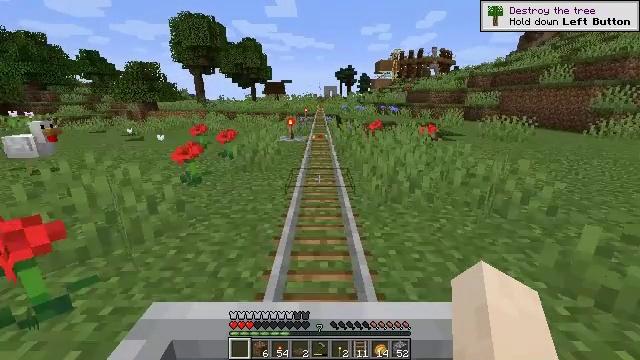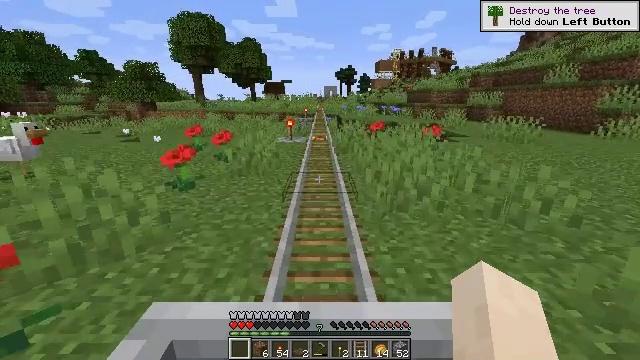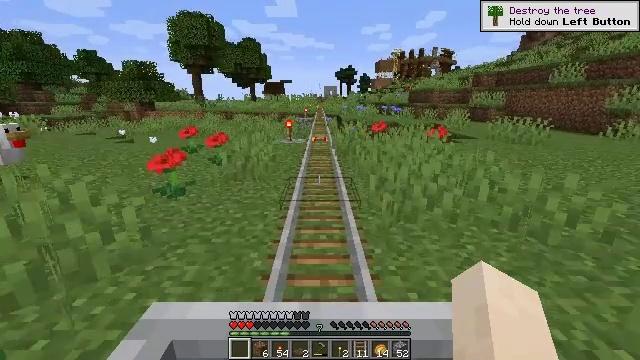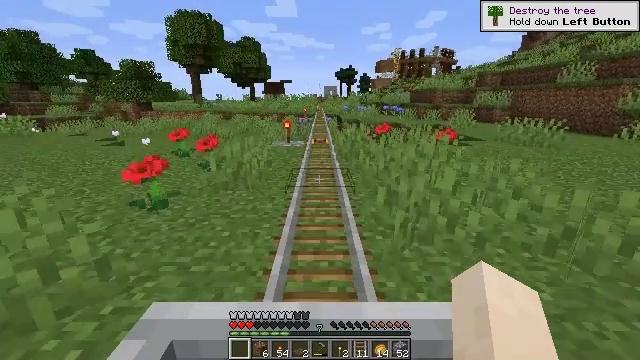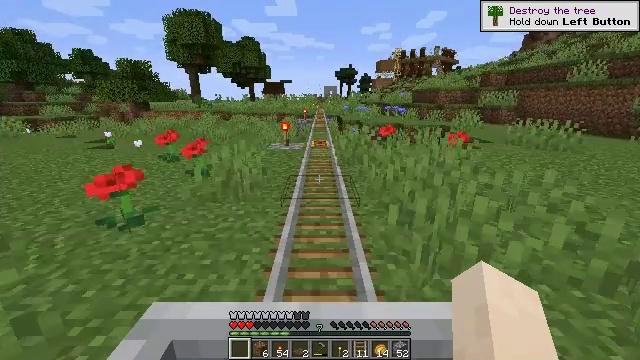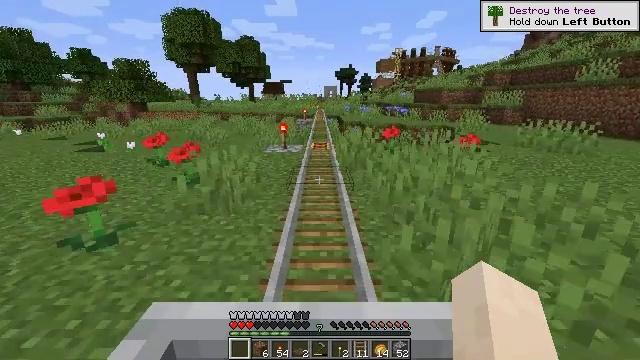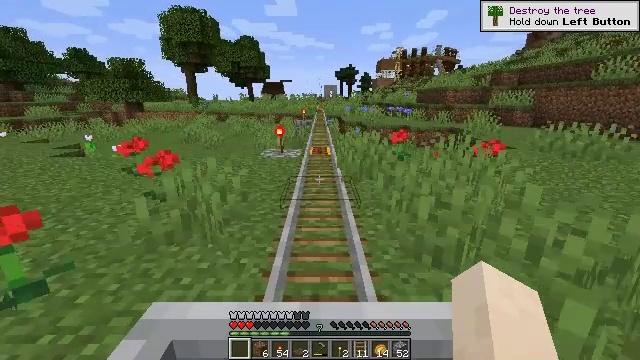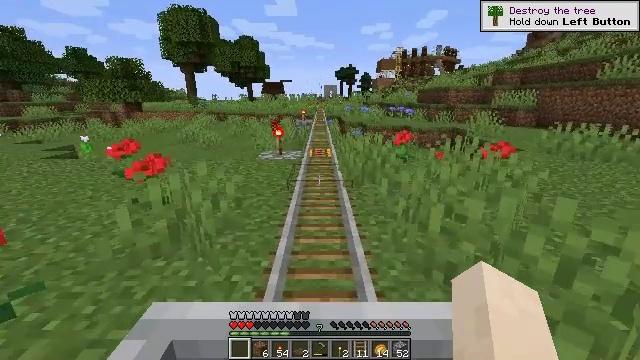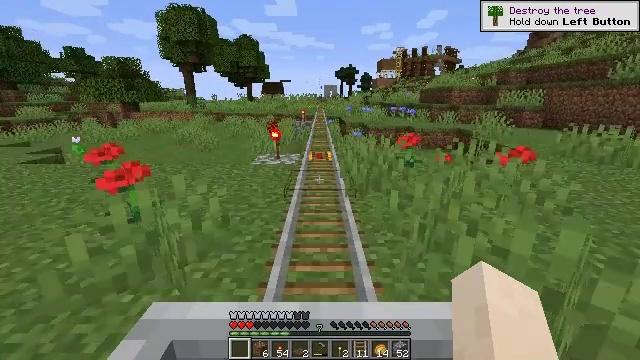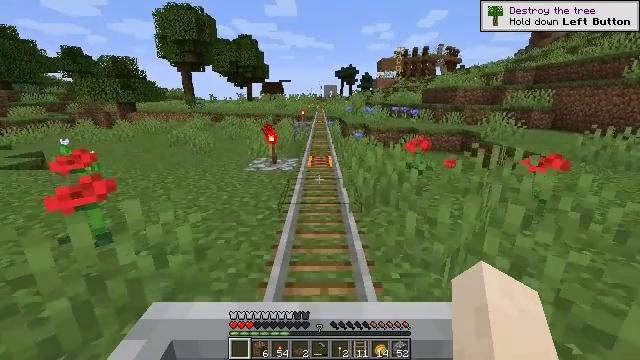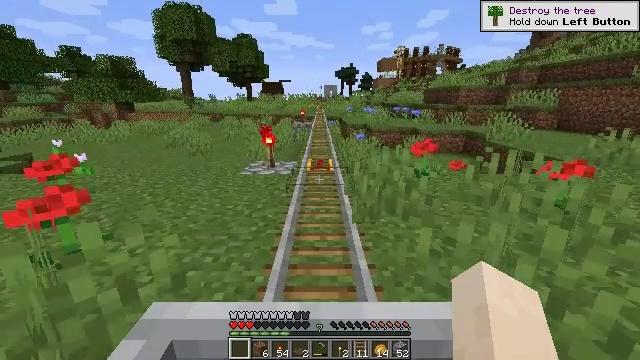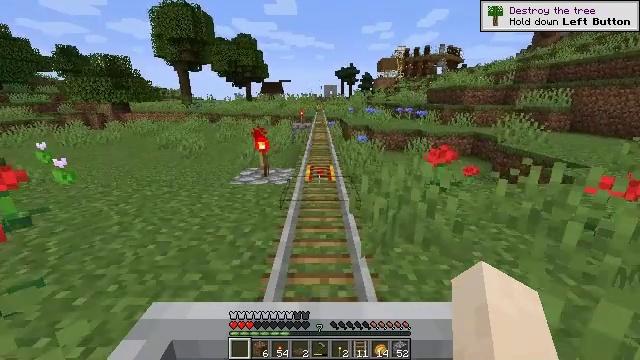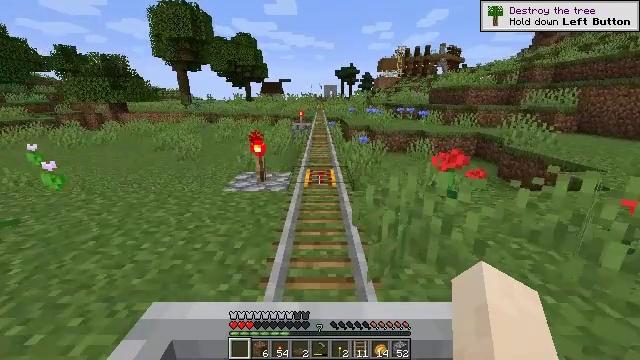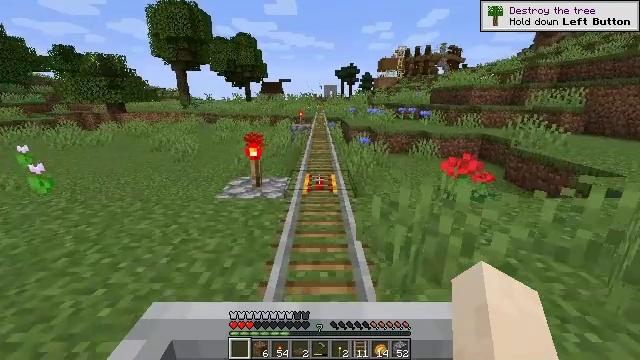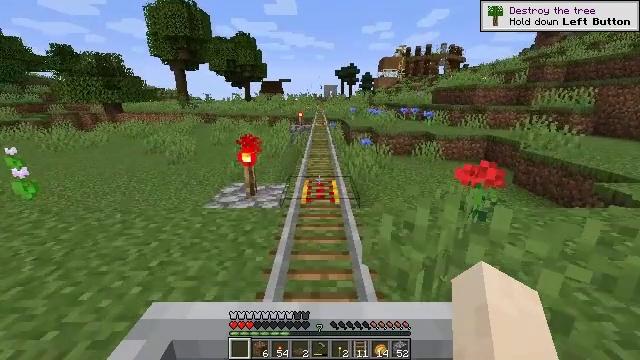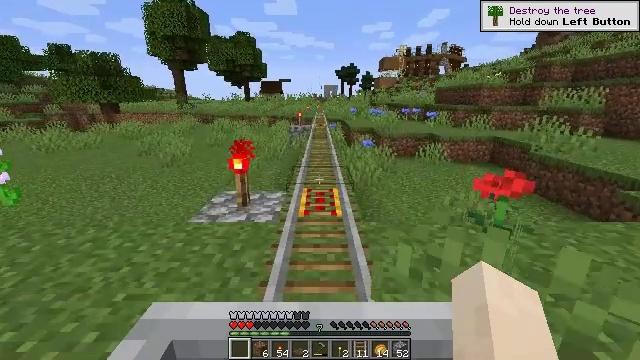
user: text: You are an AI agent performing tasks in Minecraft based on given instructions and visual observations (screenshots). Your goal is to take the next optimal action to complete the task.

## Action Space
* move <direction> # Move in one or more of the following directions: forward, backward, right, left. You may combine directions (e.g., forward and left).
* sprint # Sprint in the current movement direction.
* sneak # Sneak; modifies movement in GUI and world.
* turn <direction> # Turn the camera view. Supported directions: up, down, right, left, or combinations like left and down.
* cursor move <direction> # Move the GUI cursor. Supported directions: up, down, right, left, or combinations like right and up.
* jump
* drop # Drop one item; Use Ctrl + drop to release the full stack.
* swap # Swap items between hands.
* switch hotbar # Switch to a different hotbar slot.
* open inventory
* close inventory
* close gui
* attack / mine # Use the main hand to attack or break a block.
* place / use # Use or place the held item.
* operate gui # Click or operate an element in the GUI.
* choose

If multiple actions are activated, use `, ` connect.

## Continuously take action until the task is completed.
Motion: motion action
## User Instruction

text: Mine the torch on the wall.
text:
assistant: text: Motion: no_op
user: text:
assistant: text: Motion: no_op
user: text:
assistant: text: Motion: no_op
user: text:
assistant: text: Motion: no_op
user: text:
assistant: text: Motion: no_op
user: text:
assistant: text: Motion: no_op
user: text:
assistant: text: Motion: no_op
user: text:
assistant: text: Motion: no_op
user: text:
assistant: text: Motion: no_op
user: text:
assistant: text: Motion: no_op
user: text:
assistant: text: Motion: no_op
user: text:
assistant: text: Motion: no_op
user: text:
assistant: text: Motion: no_op
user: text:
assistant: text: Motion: no_op
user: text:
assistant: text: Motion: no_op
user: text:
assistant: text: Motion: no_op
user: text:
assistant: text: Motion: no_op
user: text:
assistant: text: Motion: no_op
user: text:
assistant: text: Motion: no_op
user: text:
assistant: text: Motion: no_op
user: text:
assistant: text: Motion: no_op
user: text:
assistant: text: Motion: no_op
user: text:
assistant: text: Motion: no_op
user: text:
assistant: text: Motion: no_op
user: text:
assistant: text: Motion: no_op
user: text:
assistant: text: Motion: no_op
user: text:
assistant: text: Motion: no_op
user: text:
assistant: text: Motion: no_op
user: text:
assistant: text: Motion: no_op
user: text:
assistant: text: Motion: no_op